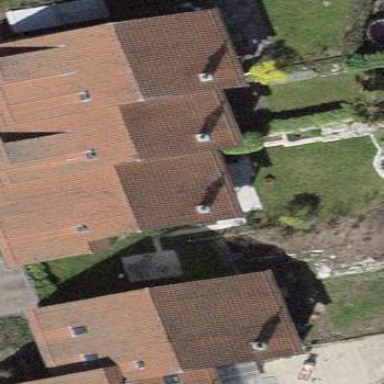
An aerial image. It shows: Residential building.